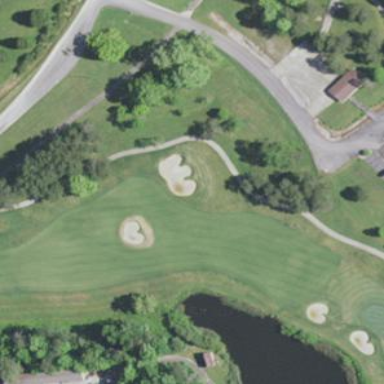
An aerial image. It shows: Golf fairway surrounded by grass.